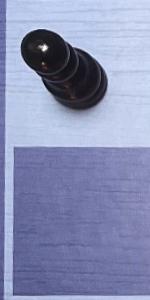
Label: Empty